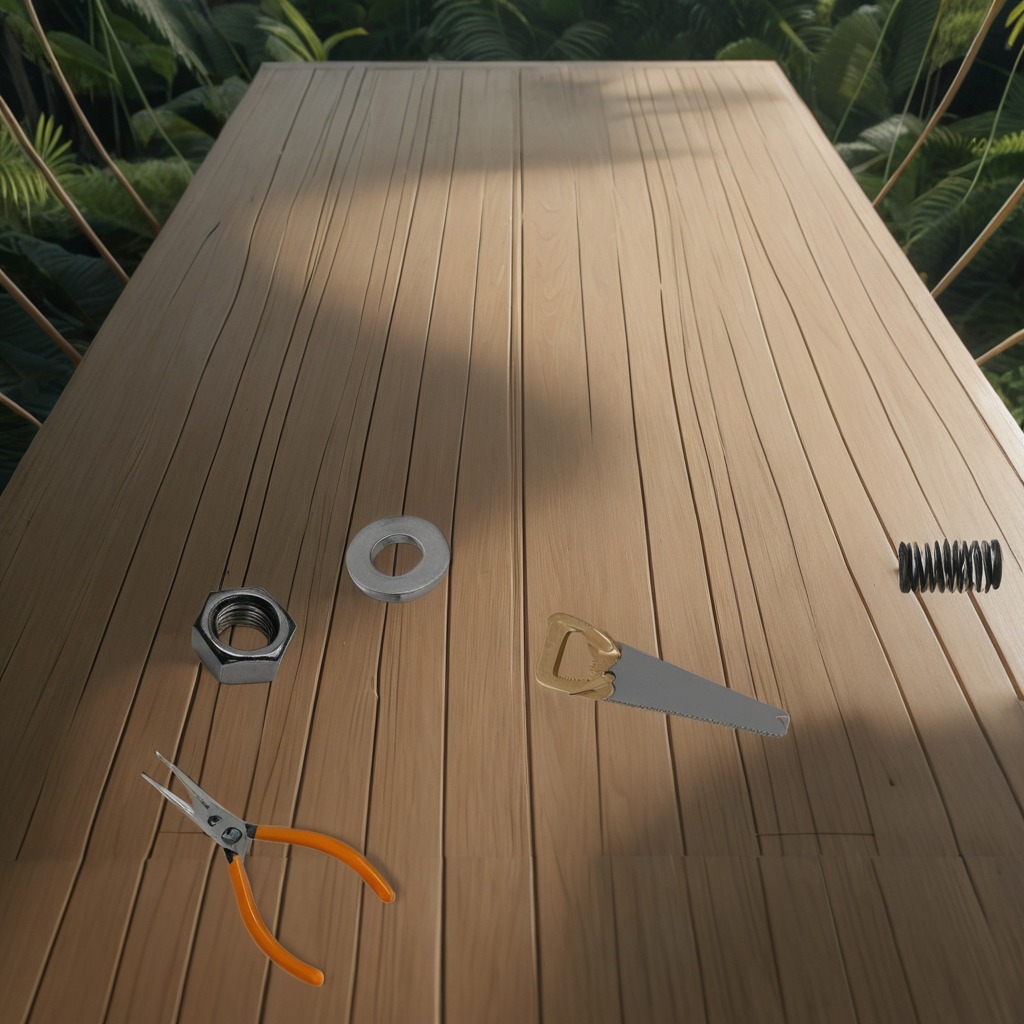
A metal washer, pliers, coiled metal spring, a handheld metal saw, and a metal nut are lying on the wooden table.